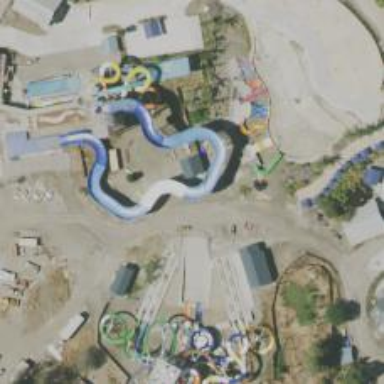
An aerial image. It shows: Water slide attraction.